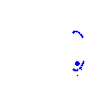
Particle: pion